Question: I need your help to improve my apps script code in order to copy a dataset from 1 file to another file in Google Sheets. Currently it takes nearly 6 mins to finish this execution but our data is bigger by days.
My details case is
- -
Here is my code.
'''
function getdata(){
let ss = SpreadsheetApp
// open source file and sheet Database
let source_file = ss.openById("id_source_file")
let source_sht_copy = source_file.getSheetByName("Database")
// Get full range of data
let lr = source_sht_copy.getRange("A1").getDataRegion().getLastRow()
let actual_range = 'A1:U${lr}'
Logger.log(actual_range)
let source_data = source_sht_copy.getRange(actual_range).getValues()
Logger.log("Copy Done")
// Open destination file
let dest_file = ss.openById("id_dest_file")
let dest_sht = dest_file.getSheetByName("Database")
// //clear content sheet database of destination file
dest_sht.clearContents()
Logger.log("Delete Old Data Done")
// // paste data from source file to destination file using method 'setValues'
dest_sht.getRange(actual_range).setValues(source_data)
Logger.log("Paste Done")
}
'''
And this is the image show the time of processing.

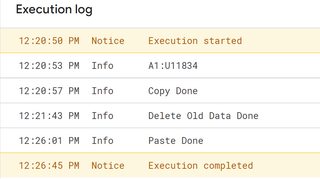
Answer: In your situation, in order to reduce the process cost, how about using Sheets API? When Sheets API is reflected in your script, it becomes as follows. When Sheets API is used, the process cost can be reduced than that of Spreadsheet services (SpreadsheetApp). <URL>
### Modified script:
Before you use this script, <URL>.
'''
function getdata2() {
const srcSpreadsheetId = "###"; // Please set source Spreadsheet ID.
const dstSpreadsheetId = "###"; // Please set destination Spreadsheet ID.
const srcRange = "'Database'!A1:U";
const dstRange = "Database";
const values = Sheets.Spreadsheets.Values.get(srcSpreadsheetId, srcRange).values;
const sheetId = SpreadsheetApp.openById(dstSpreadsheetId).getSheetByName(dstRange).getSheetId();
Sheets.Spreadsheets.batchUpdate({requests:[{repeatCell:{range:{sheetId},fields:"userEnteredValue"}}]}, dstSpreadsheetId);
Sheets.Spreadsheets.Values.update({values}, dstSpreadsheetId, dstRange, {valueInputOption: "USER_ENTERED"});
}
'''
### References:
- <URL>